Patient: sex M, age 51
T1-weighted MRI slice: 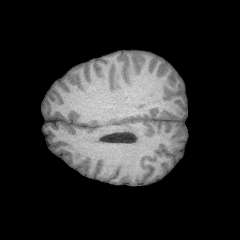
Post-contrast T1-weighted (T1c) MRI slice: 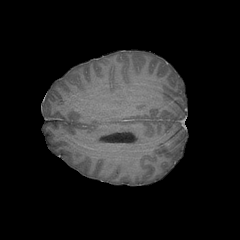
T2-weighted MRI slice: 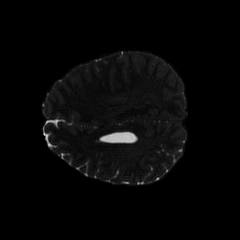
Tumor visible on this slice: yes
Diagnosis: Astrocytoma, IDH-mutant
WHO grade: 4